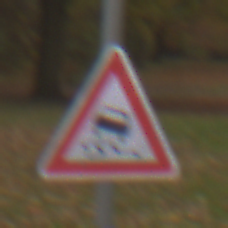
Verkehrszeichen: SchleuderOderRutschgefahr
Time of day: Midday
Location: Outdoor (Nature)
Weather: Overcast
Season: Autumn
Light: Natural